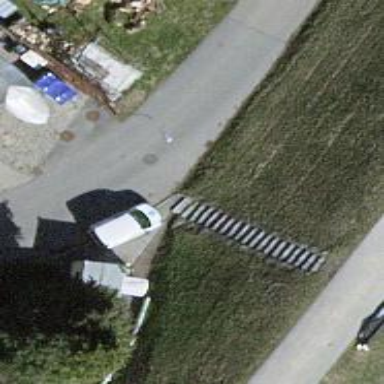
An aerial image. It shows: Set of steps on the road.